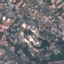
Label: Residential